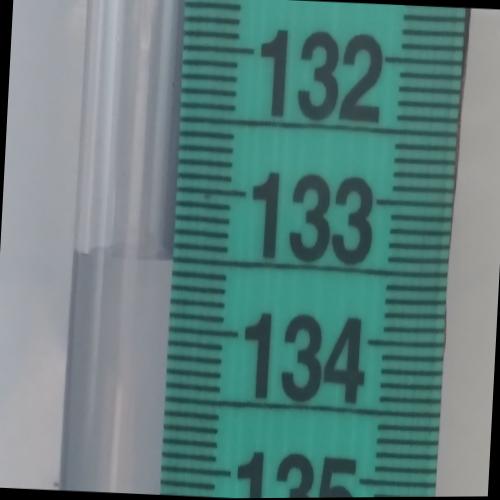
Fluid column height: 133.5 cm